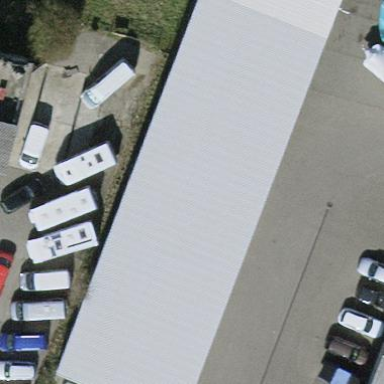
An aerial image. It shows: Warehouse building.